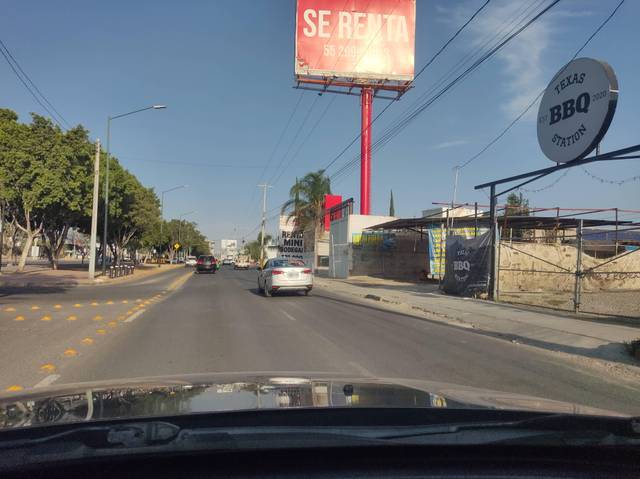
Region: Mexico
Coordinates: 21.127, -101.64